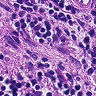
Metastatic tissue present: yes